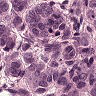
Metastatic tissue present: yes